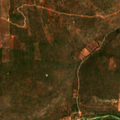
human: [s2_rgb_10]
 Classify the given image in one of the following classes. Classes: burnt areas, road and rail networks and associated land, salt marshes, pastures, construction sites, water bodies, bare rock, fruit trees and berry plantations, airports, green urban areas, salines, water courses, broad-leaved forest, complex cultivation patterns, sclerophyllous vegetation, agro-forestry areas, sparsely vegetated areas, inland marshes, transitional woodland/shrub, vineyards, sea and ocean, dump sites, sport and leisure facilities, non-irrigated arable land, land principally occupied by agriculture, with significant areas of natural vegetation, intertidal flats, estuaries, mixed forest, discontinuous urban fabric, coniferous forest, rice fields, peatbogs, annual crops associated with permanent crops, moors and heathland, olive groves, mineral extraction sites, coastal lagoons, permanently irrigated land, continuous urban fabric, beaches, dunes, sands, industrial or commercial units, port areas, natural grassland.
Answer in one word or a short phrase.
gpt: fruit trees and berry plantations, land principally occupied by agriculture, with significant areas of natural vegetation, sclerophyllous vegetation